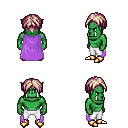
a pixel art fantasy rpg character, male body template, orc, green skin, lavender cape, white pants, white blonde parted hairstyle, gold boots, four views (front, back, left, right), 2x2 character sprite sheet, small pixel art, hard edges, no anti-aliasing